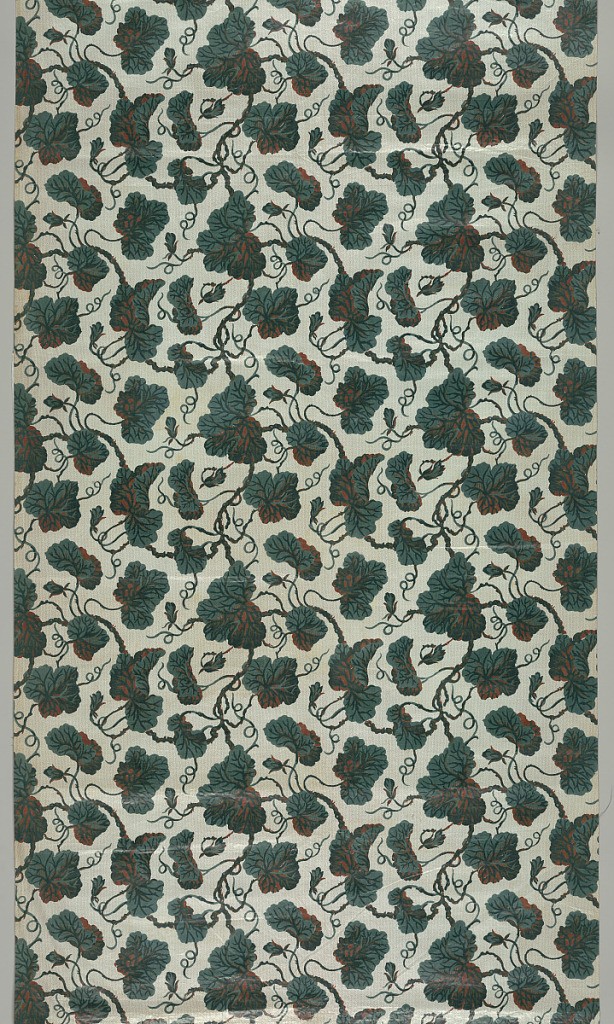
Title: Textile
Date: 1850–1900
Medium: cotton Technique: printed by engraved roller on plain weave
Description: Flower buds and grape-like leaves in dark greens and brown on a stippled ground of concentric cross shapes.